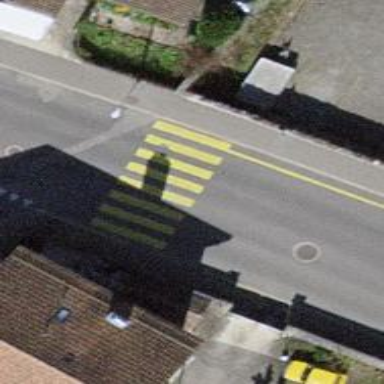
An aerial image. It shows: Marked road crossing.